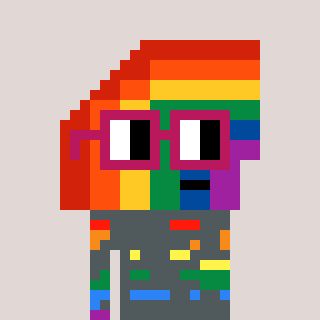
a pixel art character with square dark red glasses, a rainbow-shaped head and a orange-colored body on a warm background